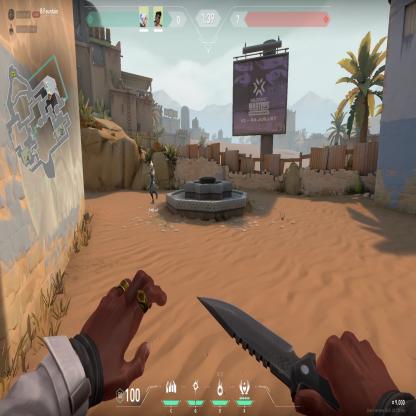
Label: teammate